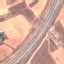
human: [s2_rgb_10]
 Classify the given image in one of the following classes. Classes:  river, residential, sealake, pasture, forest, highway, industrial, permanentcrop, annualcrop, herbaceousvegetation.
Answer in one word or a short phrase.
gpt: Highway